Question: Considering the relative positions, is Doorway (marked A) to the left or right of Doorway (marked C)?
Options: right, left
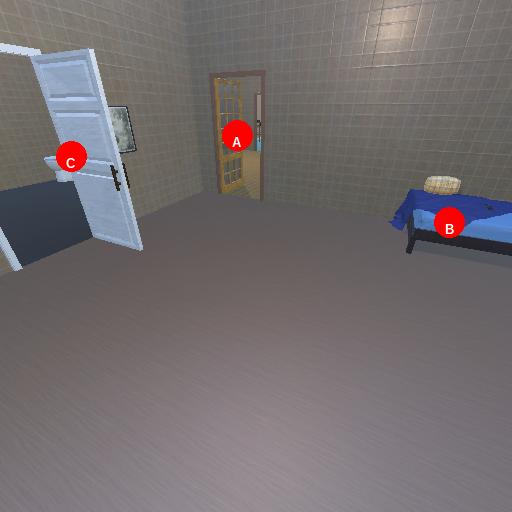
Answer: right